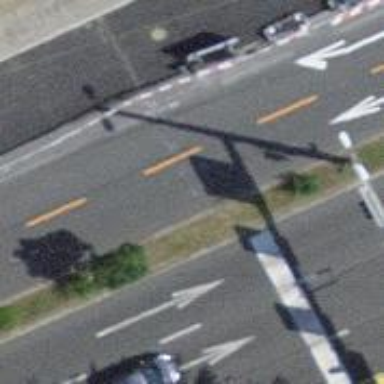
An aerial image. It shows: Road with traffic signals.